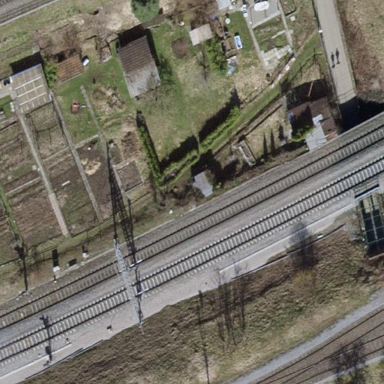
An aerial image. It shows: Power substation.